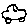
Label: car